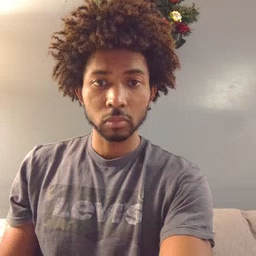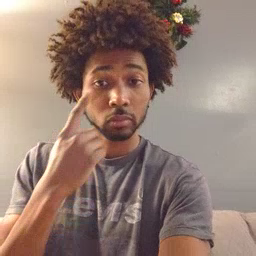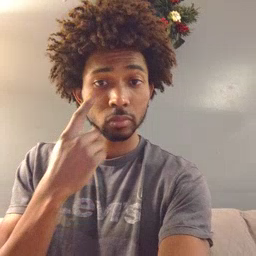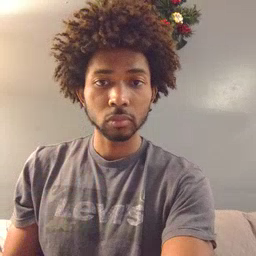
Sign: eye